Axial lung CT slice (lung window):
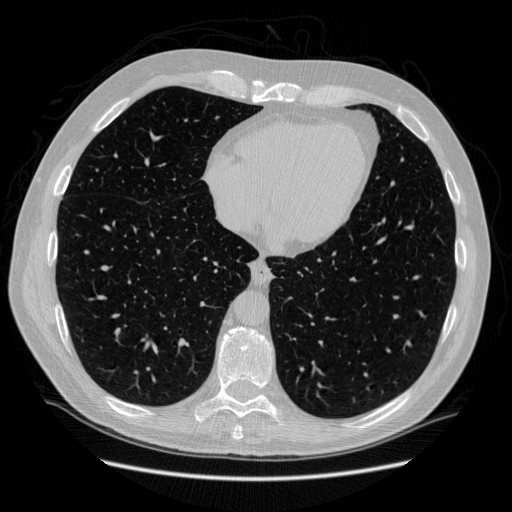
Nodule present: no